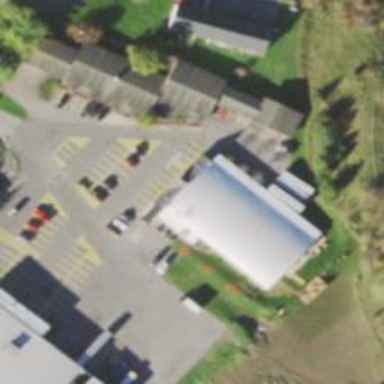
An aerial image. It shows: Leisure land featuring bowling alley.